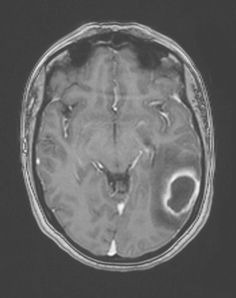
Label: glioma